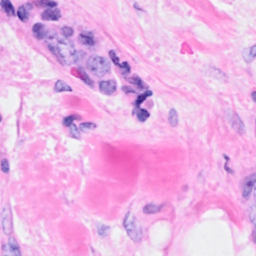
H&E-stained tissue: Breast